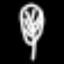
Label: leaf